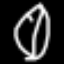
Label: leaf